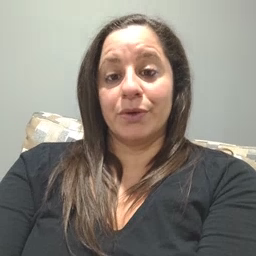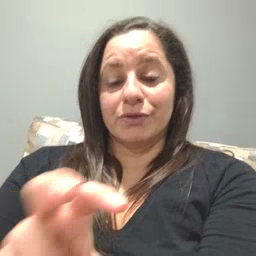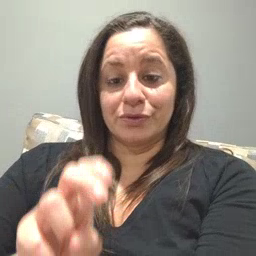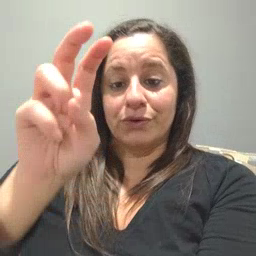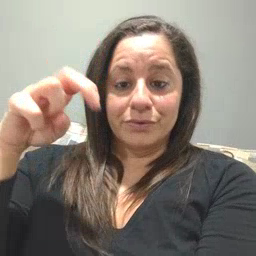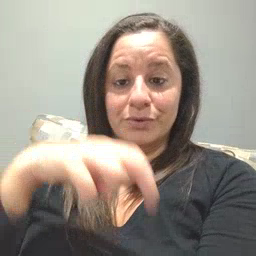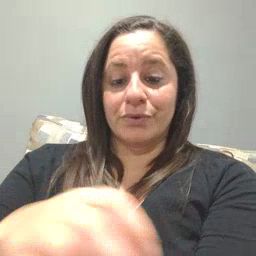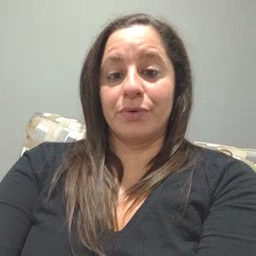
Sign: stairs